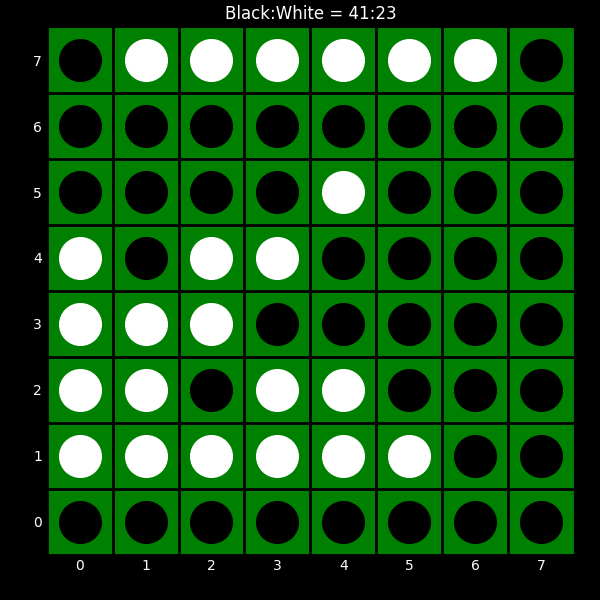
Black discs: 41
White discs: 23